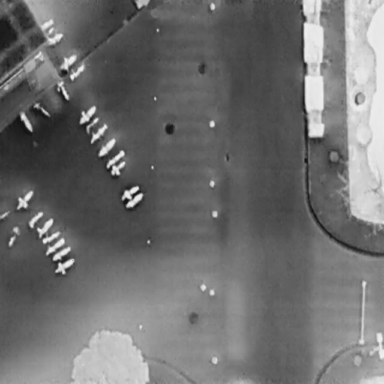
There are 24 Bicycles in the infrared image.